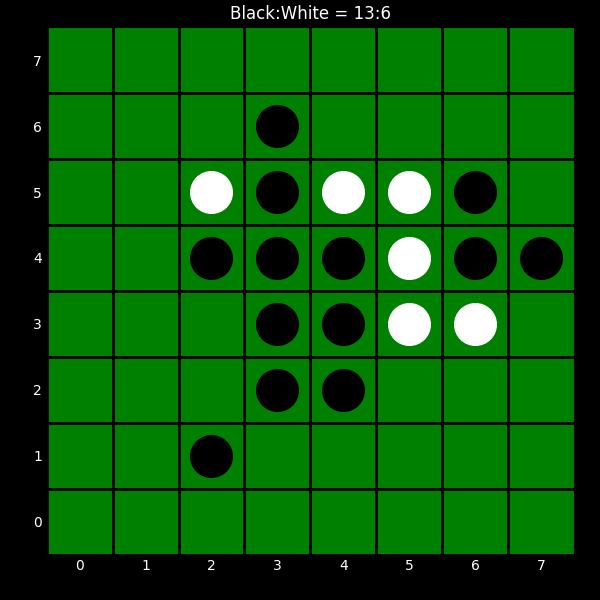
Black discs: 13
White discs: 6